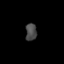
Tissue: prostate
Cell type: Endothelial cells
Senescence score: 0.2066
Nuclear area (px): 187
Mean DAPI intensity: 73.471